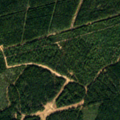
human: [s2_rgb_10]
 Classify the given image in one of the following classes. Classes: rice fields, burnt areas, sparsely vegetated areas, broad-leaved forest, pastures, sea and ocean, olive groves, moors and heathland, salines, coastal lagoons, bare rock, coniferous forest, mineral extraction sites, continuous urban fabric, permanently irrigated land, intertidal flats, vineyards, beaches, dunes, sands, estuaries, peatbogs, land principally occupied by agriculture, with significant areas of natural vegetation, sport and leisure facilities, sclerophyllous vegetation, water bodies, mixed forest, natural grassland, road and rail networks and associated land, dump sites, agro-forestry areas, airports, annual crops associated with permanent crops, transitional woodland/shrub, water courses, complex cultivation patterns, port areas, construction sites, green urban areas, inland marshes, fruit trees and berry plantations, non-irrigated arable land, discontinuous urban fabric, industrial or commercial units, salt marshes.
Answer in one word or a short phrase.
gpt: coniferous forest, transitional woodland/shrub